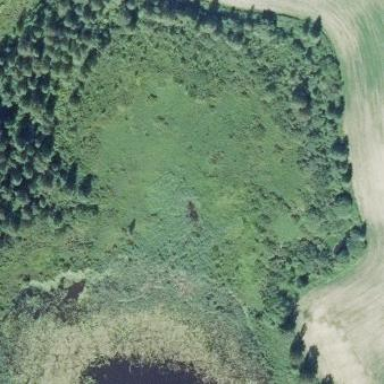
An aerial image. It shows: Reedbed wetland area.